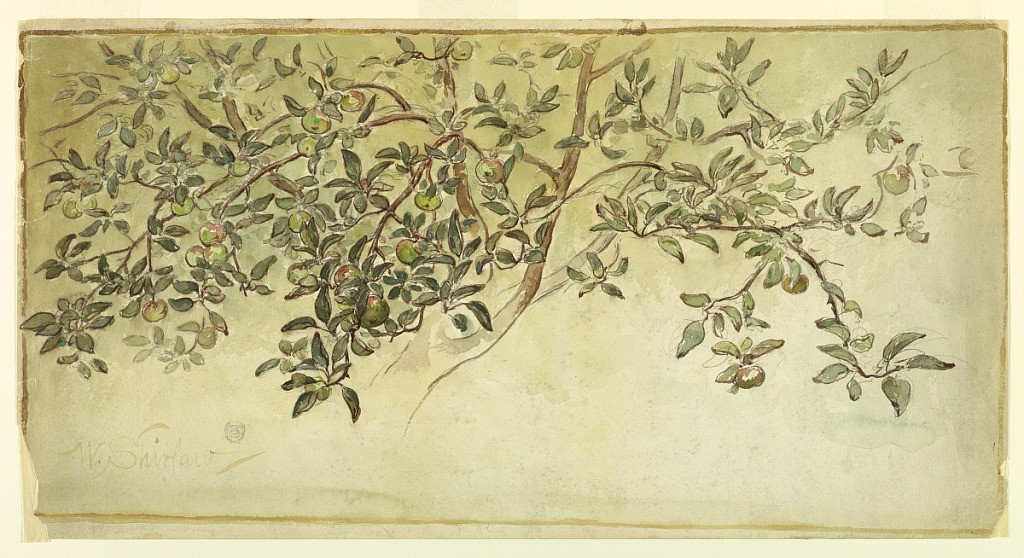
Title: Apple Tree (Study for a Decorative Design)
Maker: Walter Shirlaw, American, b. Scotland, 1838–1909
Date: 1875–80
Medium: Brush and watercolor, graphite on paper
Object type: Drawing
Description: Ripening apples are shown. Framed by a colored stripe.